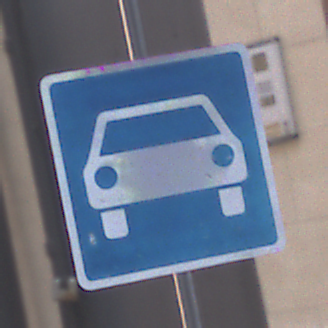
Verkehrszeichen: Kraftfahrstrasse
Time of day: MorningAfternoon
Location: Outdoor (Urban)
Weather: PartlyCloudy
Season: NotSpecified
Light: Natural